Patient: sex M, age 57
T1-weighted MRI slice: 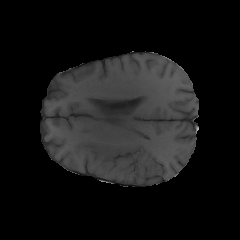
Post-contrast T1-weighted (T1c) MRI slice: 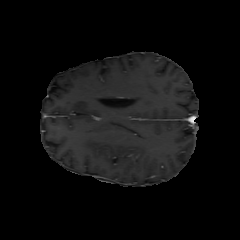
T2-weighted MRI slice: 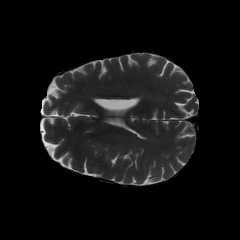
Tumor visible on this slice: yes
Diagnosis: Glioblastoma, IDH-wildtype
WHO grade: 4